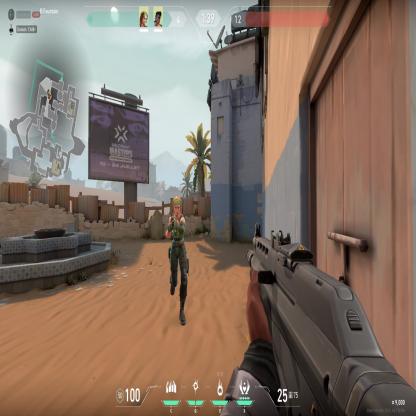
Label: teammate